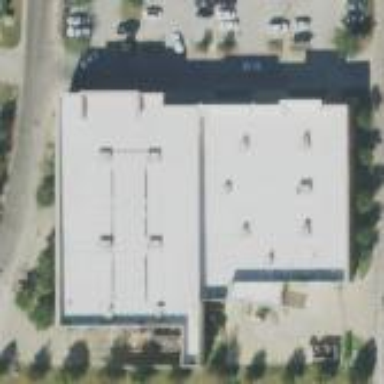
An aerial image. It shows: Retail building.